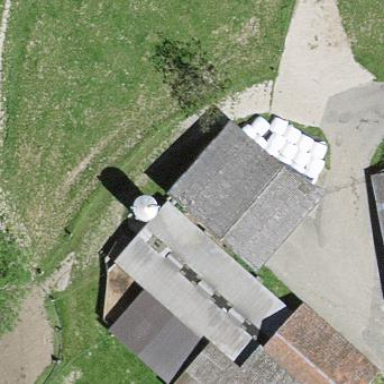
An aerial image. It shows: Shed.